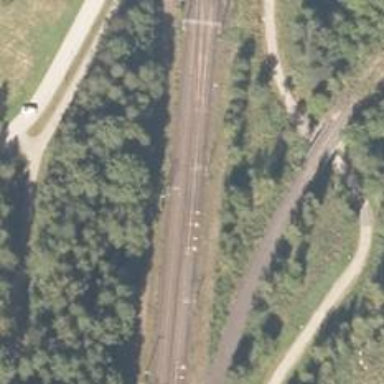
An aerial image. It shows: Railway track with continuous electrified contact line.